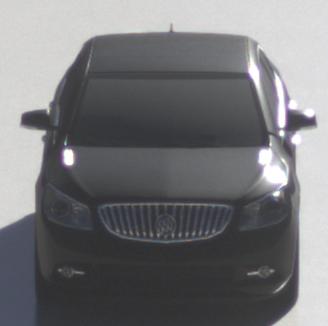
Make: Buick
Model: LaCrosse
Detailed model: Gen. 2
Model produced from: 2009
Model produced until: 2016
Doors: 4
Color: black
Road condition: wet road
Daytime: morning or afternoon
Contrast: high contrast